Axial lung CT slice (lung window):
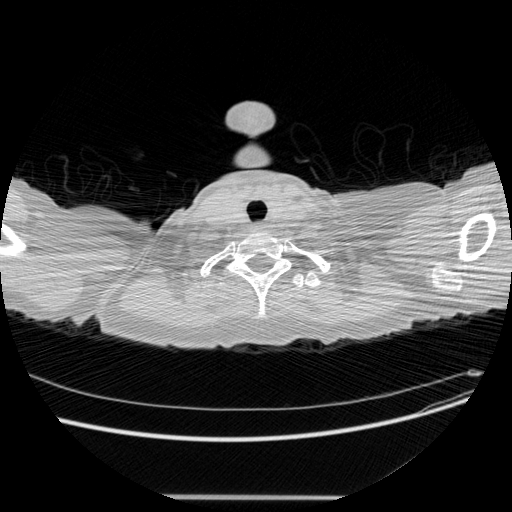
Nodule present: no